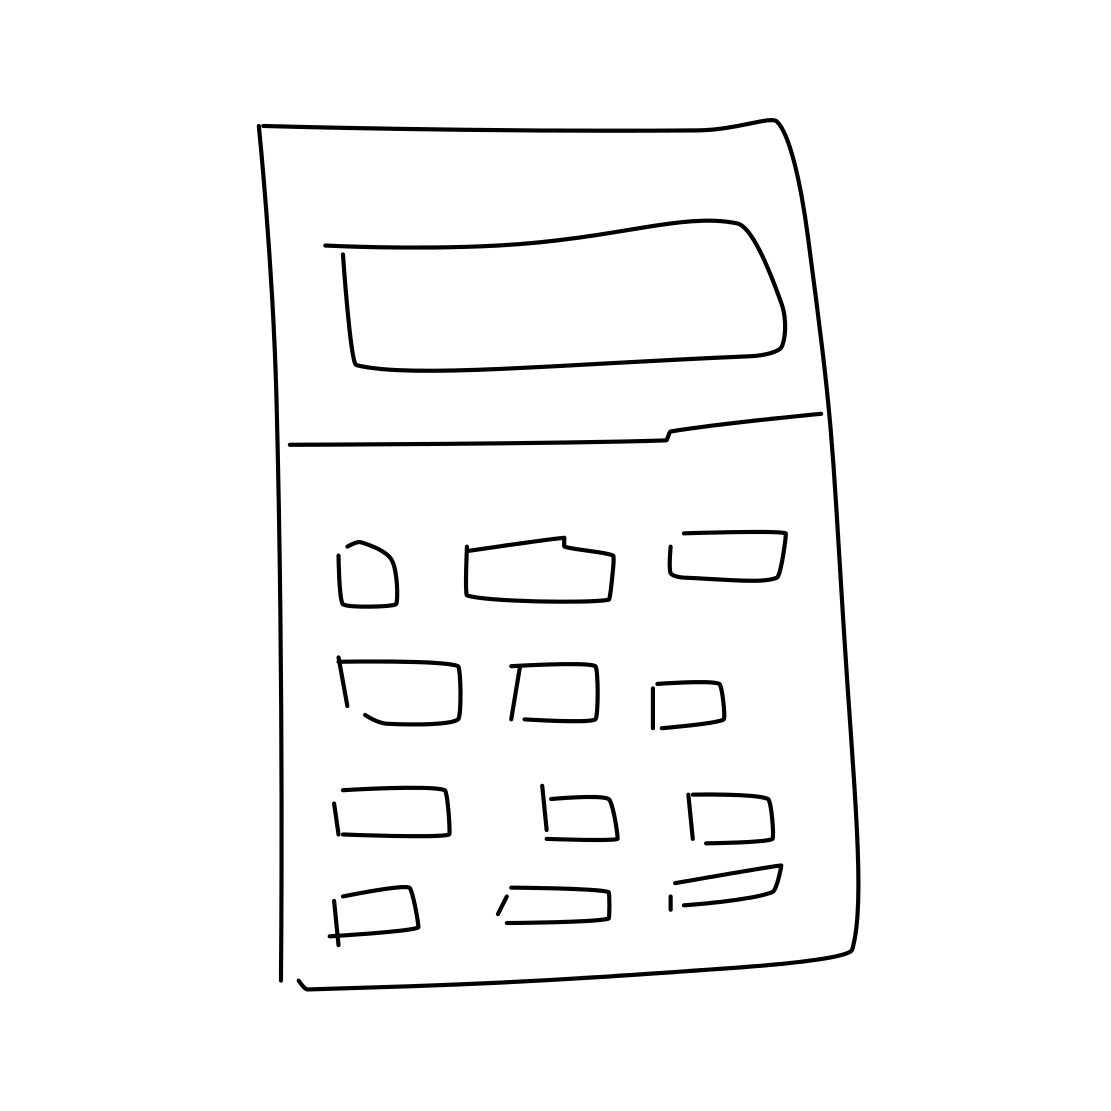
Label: calculator